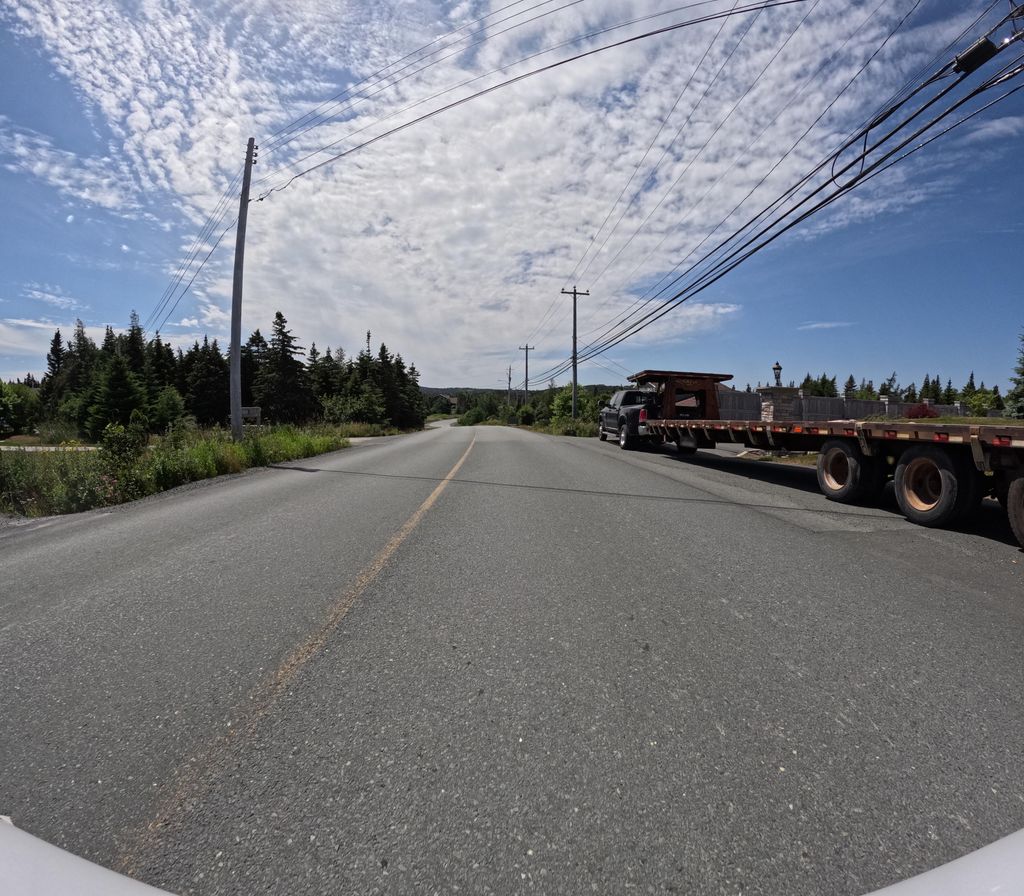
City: st_johns